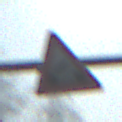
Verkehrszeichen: BeweglicheBruecke
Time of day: MorningAfternoon
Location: Outdoor (Suburban)
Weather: PartlyCloudy
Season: NotSpecified
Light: Natural